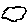
Label: cloud